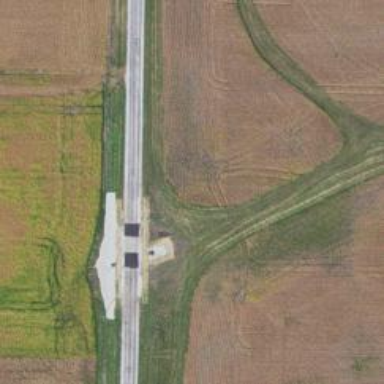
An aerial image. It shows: Culvert tunnel.